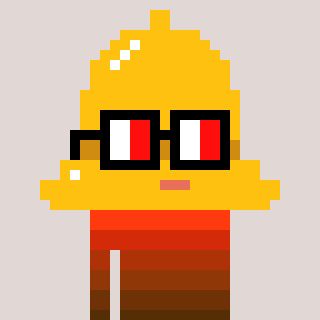
a pixel art character with square glasses with black frames and red eyes, a bell-shaped head and a bluegrey-colored body on a warm background